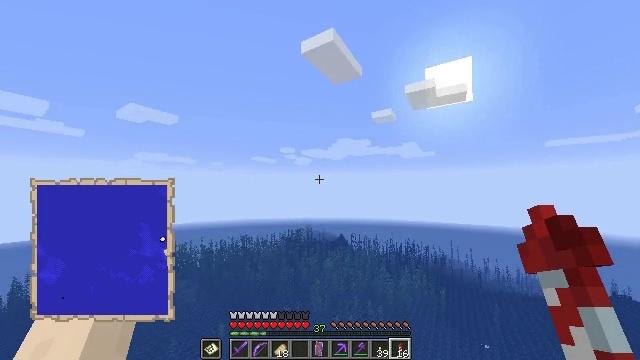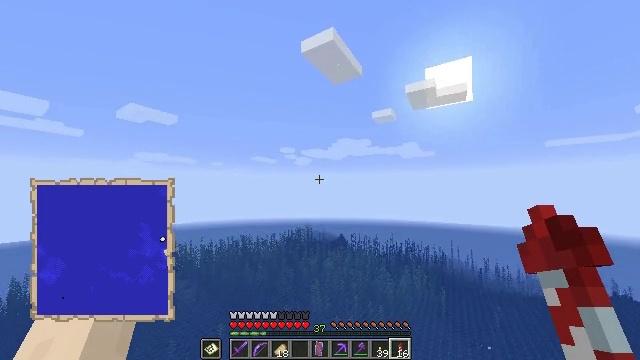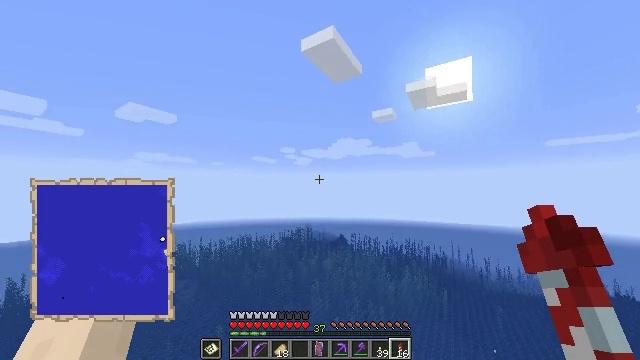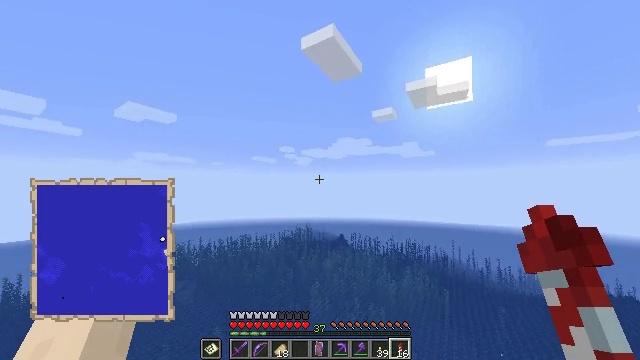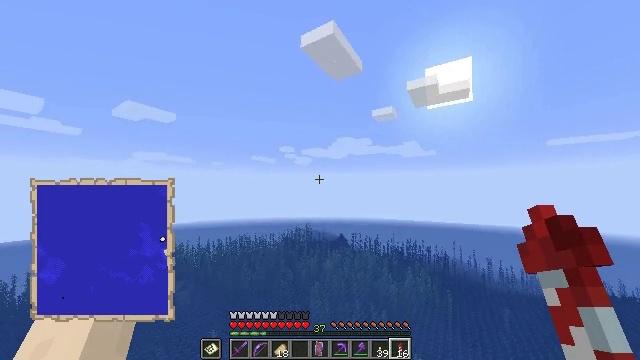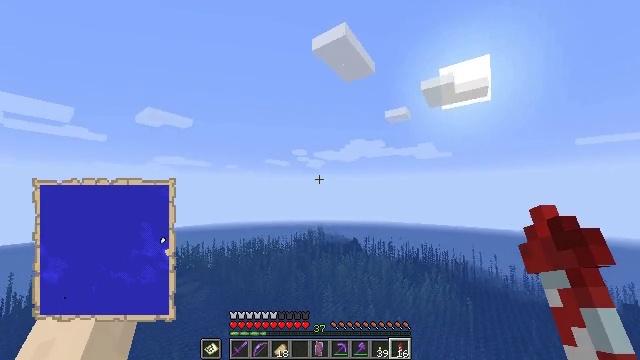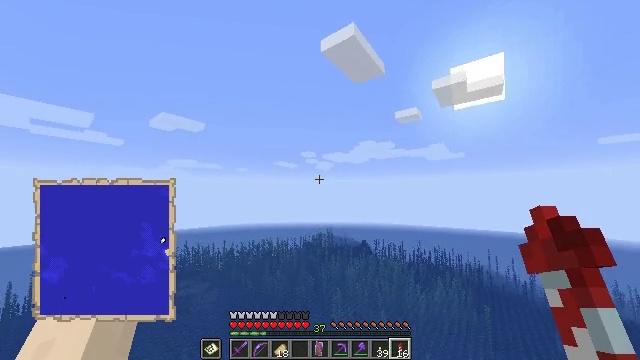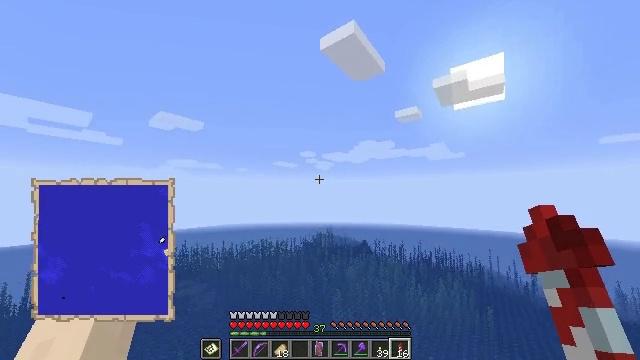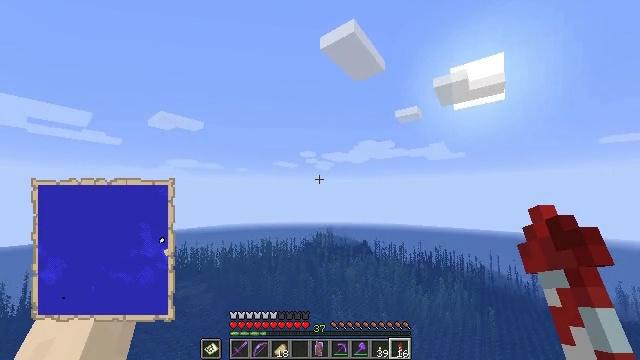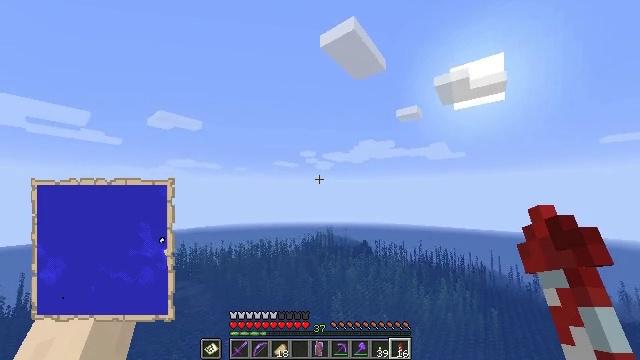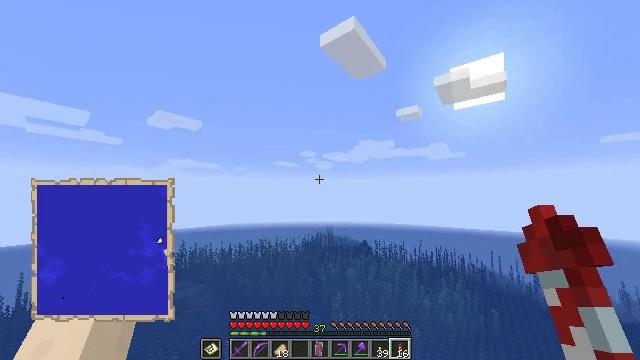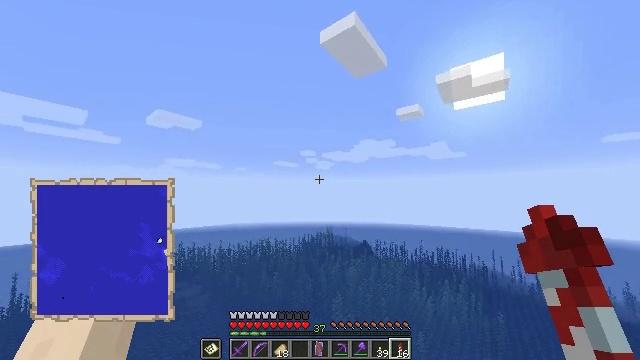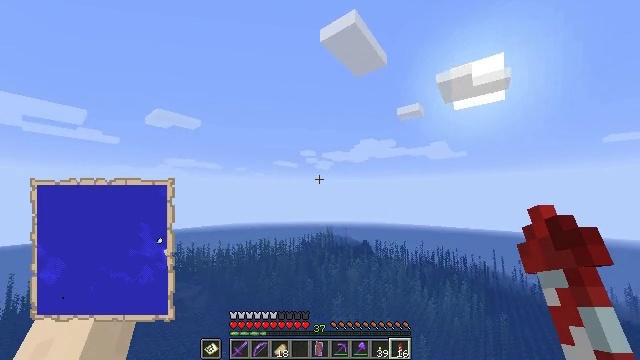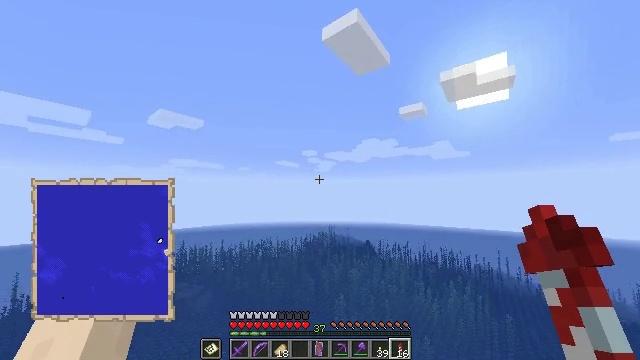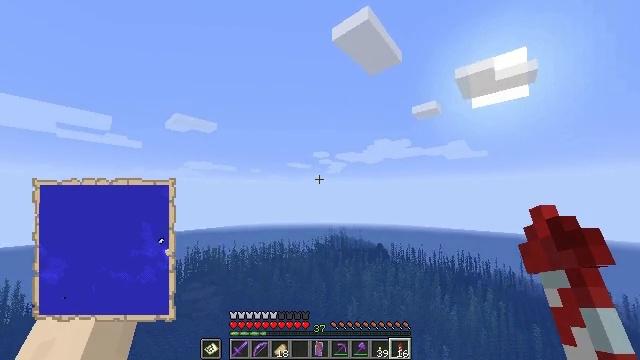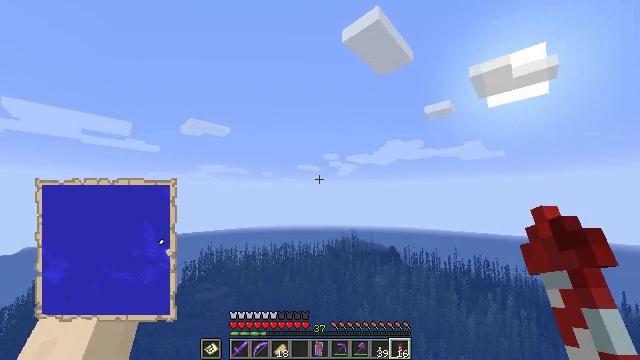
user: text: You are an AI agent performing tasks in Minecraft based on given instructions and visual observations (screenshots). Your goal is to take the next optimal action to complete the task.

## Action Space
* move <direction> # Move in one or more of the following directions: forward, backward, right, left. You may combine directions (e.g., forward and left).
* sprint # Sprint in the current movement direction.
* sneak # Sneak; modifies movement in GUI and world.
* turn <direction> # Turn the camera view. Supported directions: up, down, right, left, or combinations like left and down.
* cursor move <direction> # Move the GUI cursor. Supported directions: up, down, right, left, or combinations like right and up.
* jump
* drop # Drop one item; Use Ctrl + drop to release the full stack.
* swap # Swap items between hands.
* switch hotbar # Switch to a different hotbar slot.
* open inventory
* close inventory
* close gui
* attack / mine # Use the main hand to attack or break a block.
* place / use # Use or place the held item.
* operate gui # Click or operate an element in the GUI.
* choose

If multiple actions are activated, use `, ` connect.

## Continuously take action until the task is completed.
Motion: motion action
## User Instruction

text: Combine materials to craft a filled map.
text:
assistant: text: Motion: move forward, sprint
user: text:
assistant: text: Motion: move forward, sprint
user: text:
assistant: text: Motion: move forward, sprint
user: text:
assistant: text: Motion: move forward, sprint
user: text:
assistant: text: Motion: move forward, sprint, turn left
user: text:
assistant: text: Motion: move forward, sprint, turn left
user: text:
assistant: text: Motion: move forward, sprint
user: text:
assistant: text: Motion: move forward, sprint
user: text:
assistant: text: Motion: move forward, sprint
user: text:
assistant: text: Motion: move forward, sprint
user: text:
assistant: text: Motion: move forward, sprint
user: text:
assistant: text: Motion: move forward, sprint
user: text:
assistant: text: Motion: move forward, sprint
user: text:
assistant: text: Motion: move forward, sprint, turn left
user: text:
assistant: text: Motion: move forward, sprint, turn left
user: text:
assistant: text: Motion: move forward, sprint
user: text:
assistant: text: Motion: move forward, sprint
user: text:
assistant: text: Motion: move forward, sprint
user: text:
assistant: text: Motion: move forward, sprint
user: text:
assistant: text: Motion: move forward, sprint
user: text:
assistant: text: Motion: move forward, sprint
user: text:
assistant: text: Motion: move forward, sprint
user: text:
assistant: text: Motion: move forward, sprint
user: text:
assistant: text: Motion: move forward, sprint
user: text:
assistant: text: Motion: move forward, sprint
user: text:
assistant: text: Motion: move forward, sprint
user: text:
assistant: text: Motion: move forward, sprint
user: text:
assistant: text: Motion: move forward, sprint
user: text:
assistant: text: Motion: move forward, sprint
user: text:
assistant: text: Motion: move forward, sprint